Question: I would like to get the average of qualifications of each pupil.
For example, there are 30 pupils who have:
'''
Pupil 1: Qualification 1: 5,6 Qualification 2: 3,2 Qualification 3: 9,1
Pupil 2: Qualification 1: 5,1 Qualification 2: 8,6 Qualification 3: 3,1
Pupil 3: Qualification 1: 1,9 Qualification 2: 7,2 Qualification 3: 5,1
Pupil 4: Qualification 1: 4,6 Qualification 2: 5,2 Qualification 3: 9,5
'''
etc...
And i want to get:

I've tried with:
'''
select distinct pupils.name, pupils.surname, qualifications.id_trimester, round(avg(qualifications.qualification),2), count(qualifications.qualification) from pupils, qualifications where pupils.level='1' and pupils.class='A' and qualifications.id_trimester=1 and qualifications.type_qualification='class' group by pupils.surname.
'''
But it shows the same average qualification and count for all the rows. It shows the average qualification of the first pupil repeated in all the rows...
The tables are:
'''
pupils:
id_pupil
name
surname
email
user
pass
level
class
qualifications:
id_qualification
qualification
date
time
subject
id_pupil
id_user
id_trimester
type_qualification (misses, delayes or attitude)
'''
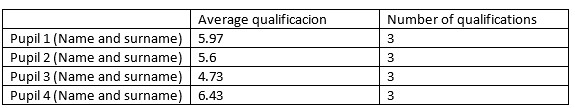
Answer: You need to specify how the 'qualifications' table should be joined to the 'pupils' table.
'''
select ... from pupils join qualifications using (id_pupil) where ...
'''